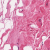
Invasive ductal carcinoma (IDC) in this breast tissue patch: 0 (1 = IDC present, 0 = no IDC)